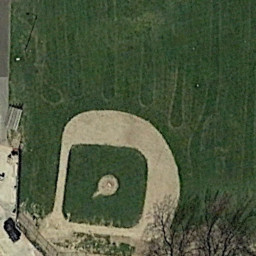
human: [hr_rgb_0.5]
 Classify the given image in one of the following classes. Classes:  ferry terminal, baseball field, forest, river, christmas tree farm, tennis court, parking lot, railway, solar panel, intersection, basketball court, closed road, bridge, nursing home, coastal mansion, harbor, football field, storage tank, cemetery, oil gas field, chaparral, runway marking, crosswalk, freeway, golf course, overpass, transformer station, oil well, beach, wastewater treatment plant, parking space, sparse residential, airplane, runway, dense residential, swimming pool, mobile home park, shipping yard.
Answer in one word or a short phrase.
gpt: baseball field